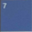
Piece: xx